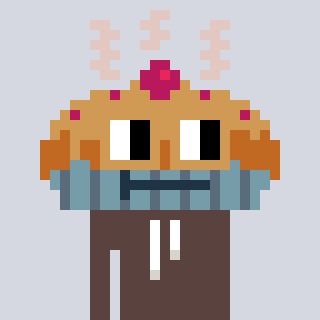
a pixel art character with square brown glasses, a pie-shaped head and a darkbrown-colored body on a cool background